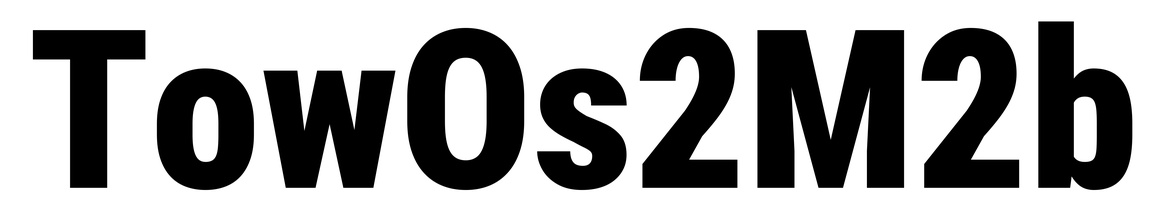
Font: Roboto_Condensed_Black